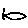
Label: fish